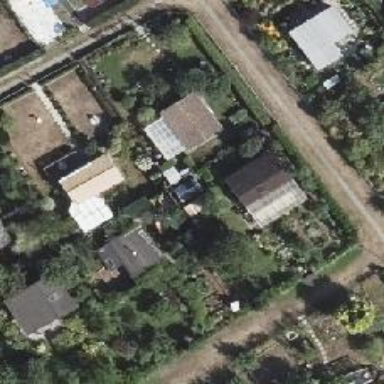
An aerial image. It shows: Plot in the allotments.